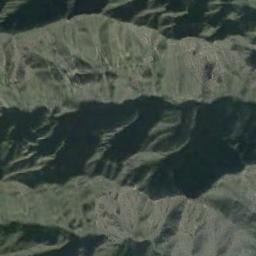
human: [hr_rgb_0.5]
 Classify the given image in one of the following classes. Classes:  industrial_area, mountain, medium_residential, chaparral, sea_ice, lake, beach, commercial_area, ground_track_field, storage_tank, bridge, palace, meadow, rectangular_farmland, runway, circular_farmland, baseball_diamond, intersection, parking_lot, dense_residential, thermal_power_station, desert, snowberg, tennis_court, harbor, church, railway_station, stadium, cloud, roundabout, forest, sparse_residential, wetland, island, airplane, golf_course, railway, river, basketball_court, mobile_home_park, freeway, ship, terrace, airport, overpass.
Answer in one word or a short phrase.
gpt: mountain